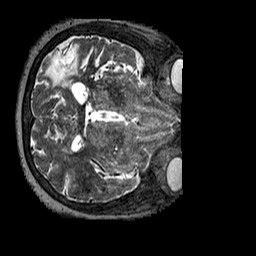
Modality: T2w
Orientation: axial
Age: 50
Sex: female
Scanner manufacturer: siemens
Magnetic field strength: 3 T
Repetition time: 3.2 s
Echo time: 0.567 s